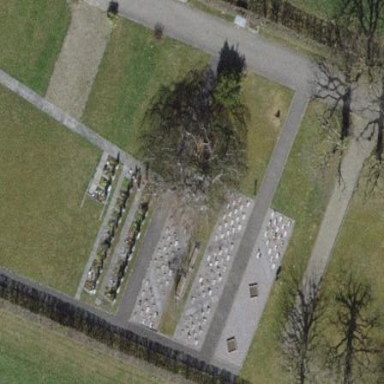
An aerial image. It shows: Graveyard.